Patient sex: F
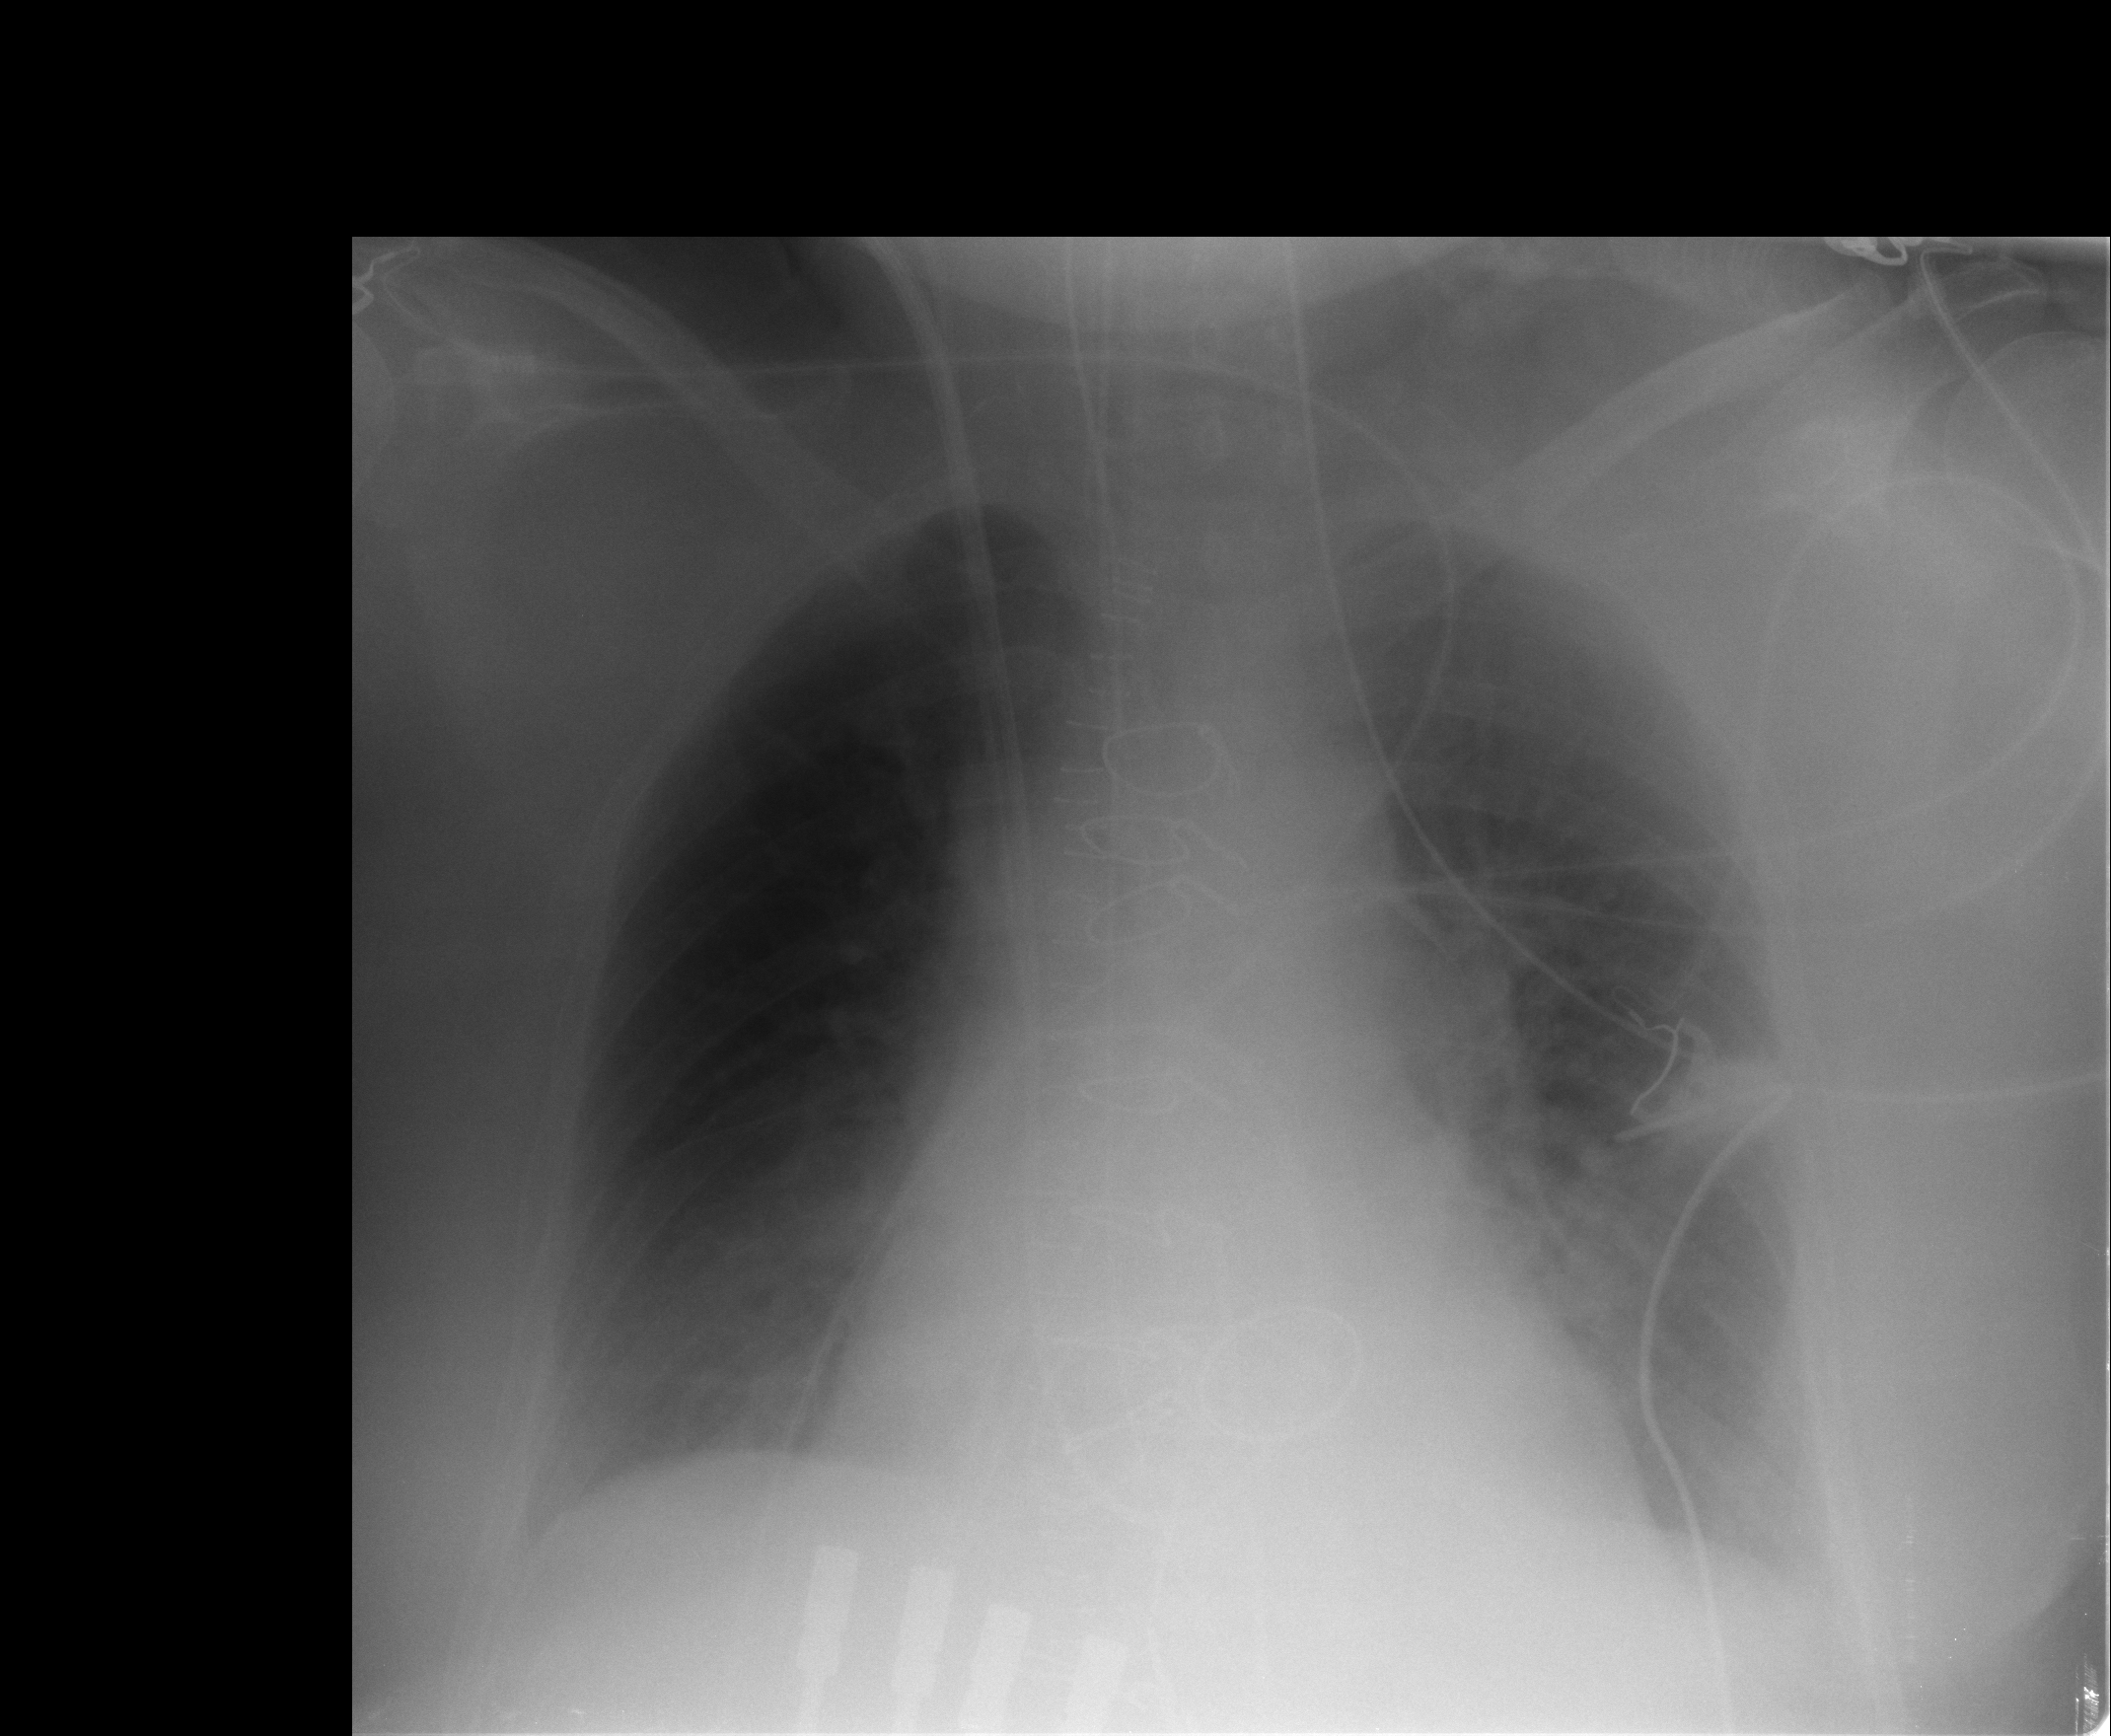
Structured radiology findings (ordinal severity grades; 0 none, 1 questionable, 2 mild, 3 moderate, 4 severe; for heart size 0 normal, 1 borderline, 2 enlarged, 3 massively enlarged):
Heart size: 1
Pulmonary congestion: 2
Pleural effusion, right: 2
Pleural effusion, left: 2
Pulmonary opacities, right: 0
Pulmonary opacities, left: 1
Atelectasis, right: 2
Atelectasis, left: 2